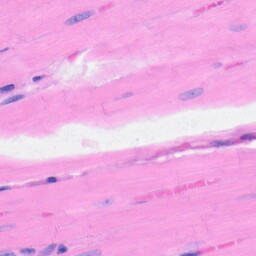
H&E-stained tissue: Heart